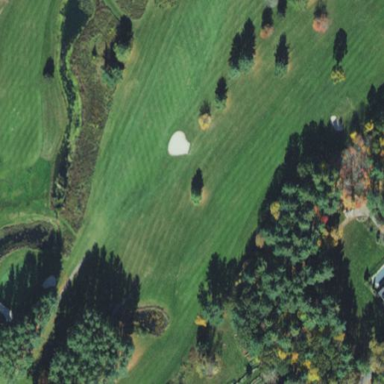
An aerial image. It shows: Grassy area designated as golf fairway.